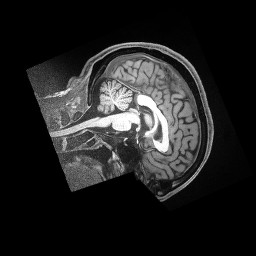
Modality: T1w
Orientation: sagittal
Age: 32
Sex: male
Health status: ill
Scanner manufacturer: siemens
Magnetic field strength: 3 T
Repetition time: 2.5 s
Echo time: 0.00181 s